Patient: sex M, age 44
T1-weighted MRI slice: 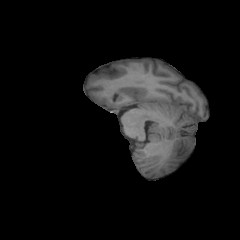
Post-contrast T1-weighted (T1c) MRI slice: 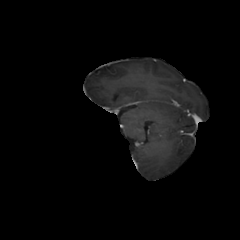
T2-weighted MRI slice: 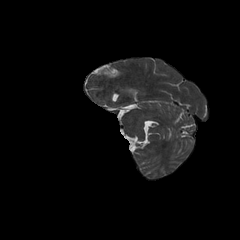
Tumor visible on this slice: no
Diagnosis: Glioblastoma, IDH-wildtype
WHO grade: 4